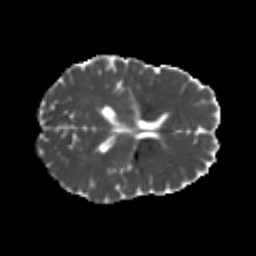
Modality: MD
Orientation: axial
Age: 23
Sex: female
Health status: healthy
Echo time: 0.074 s